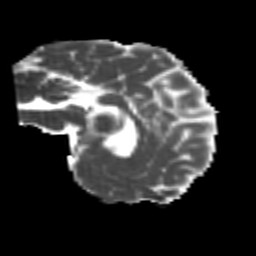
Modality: MD
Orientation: sagittal
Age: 23
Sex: female
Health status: healthy
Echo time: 0.074 s